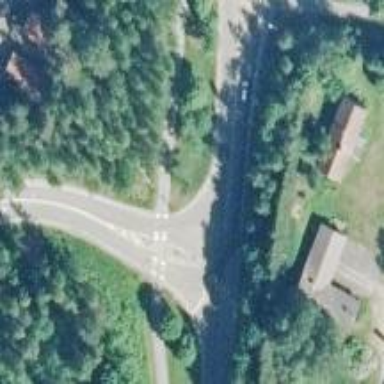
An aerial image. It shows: Road with "give way" sign.